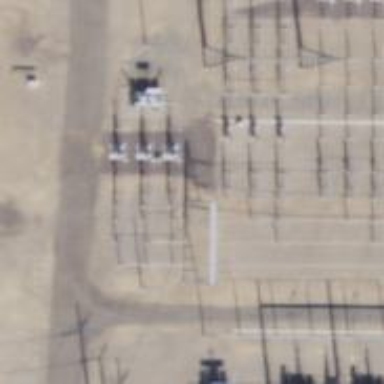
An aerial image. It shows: Switch used for power control.